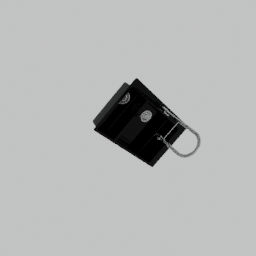
Label: appliances